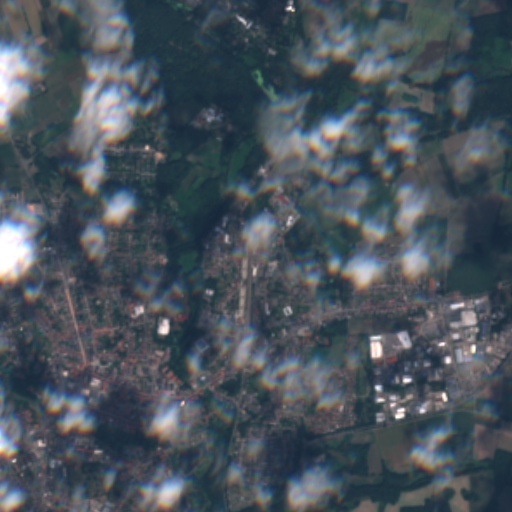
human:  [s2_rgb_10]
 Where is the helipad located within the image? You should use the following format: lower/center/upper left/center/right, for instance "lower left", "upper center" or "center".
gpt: The helipad is located in the lower left of the image.
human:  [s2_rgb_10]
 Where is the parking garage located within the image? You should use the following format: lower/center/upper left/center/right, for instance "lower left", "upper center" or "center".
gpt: The parking garage is located in the lower left of the image.
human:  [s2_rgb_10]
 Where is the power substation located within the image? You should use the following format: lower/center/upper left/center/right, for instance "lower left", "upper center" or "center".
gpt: The power substation is located in the left of the image.
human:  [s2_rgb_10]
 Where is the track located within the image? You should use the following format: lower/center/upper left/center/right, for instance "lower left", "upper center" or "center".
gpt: The track is located in the center left of the image.
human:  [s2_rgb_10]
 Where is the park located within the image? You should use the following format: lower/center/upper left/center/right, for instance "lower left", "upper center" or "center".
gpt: There is no park in the image.